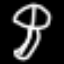
Label: mushroom